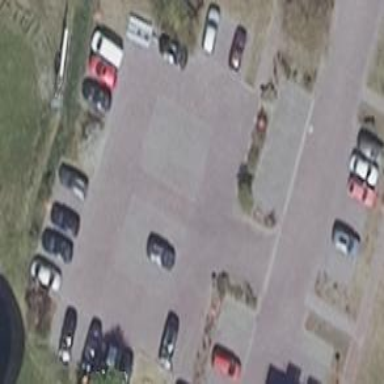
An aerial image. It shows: Parking area with surface.